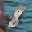
Label: 8